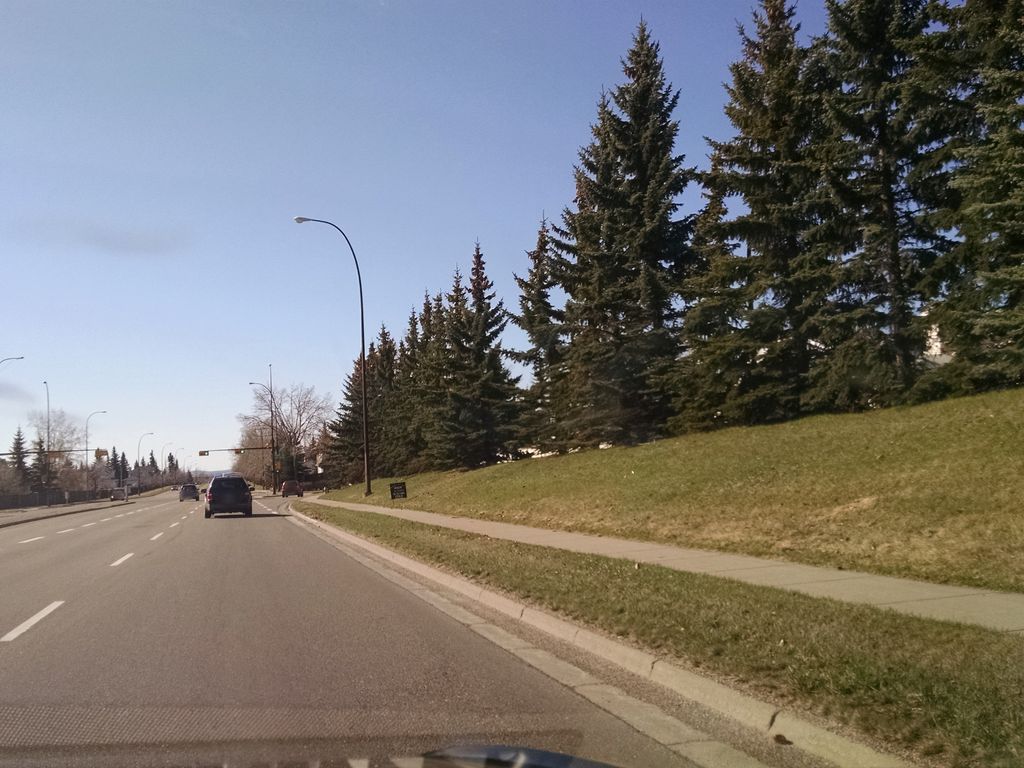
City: calgary